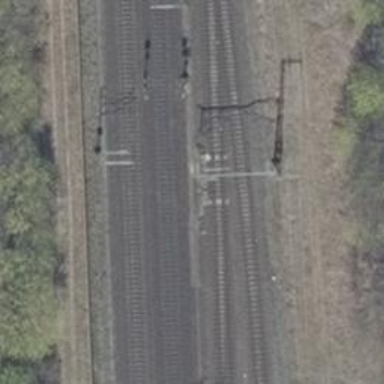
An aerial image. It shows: Railway track with contact lines for electrification.